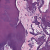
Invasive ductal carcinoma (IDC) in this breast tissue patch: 0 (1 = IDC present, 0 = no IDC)